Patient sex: F
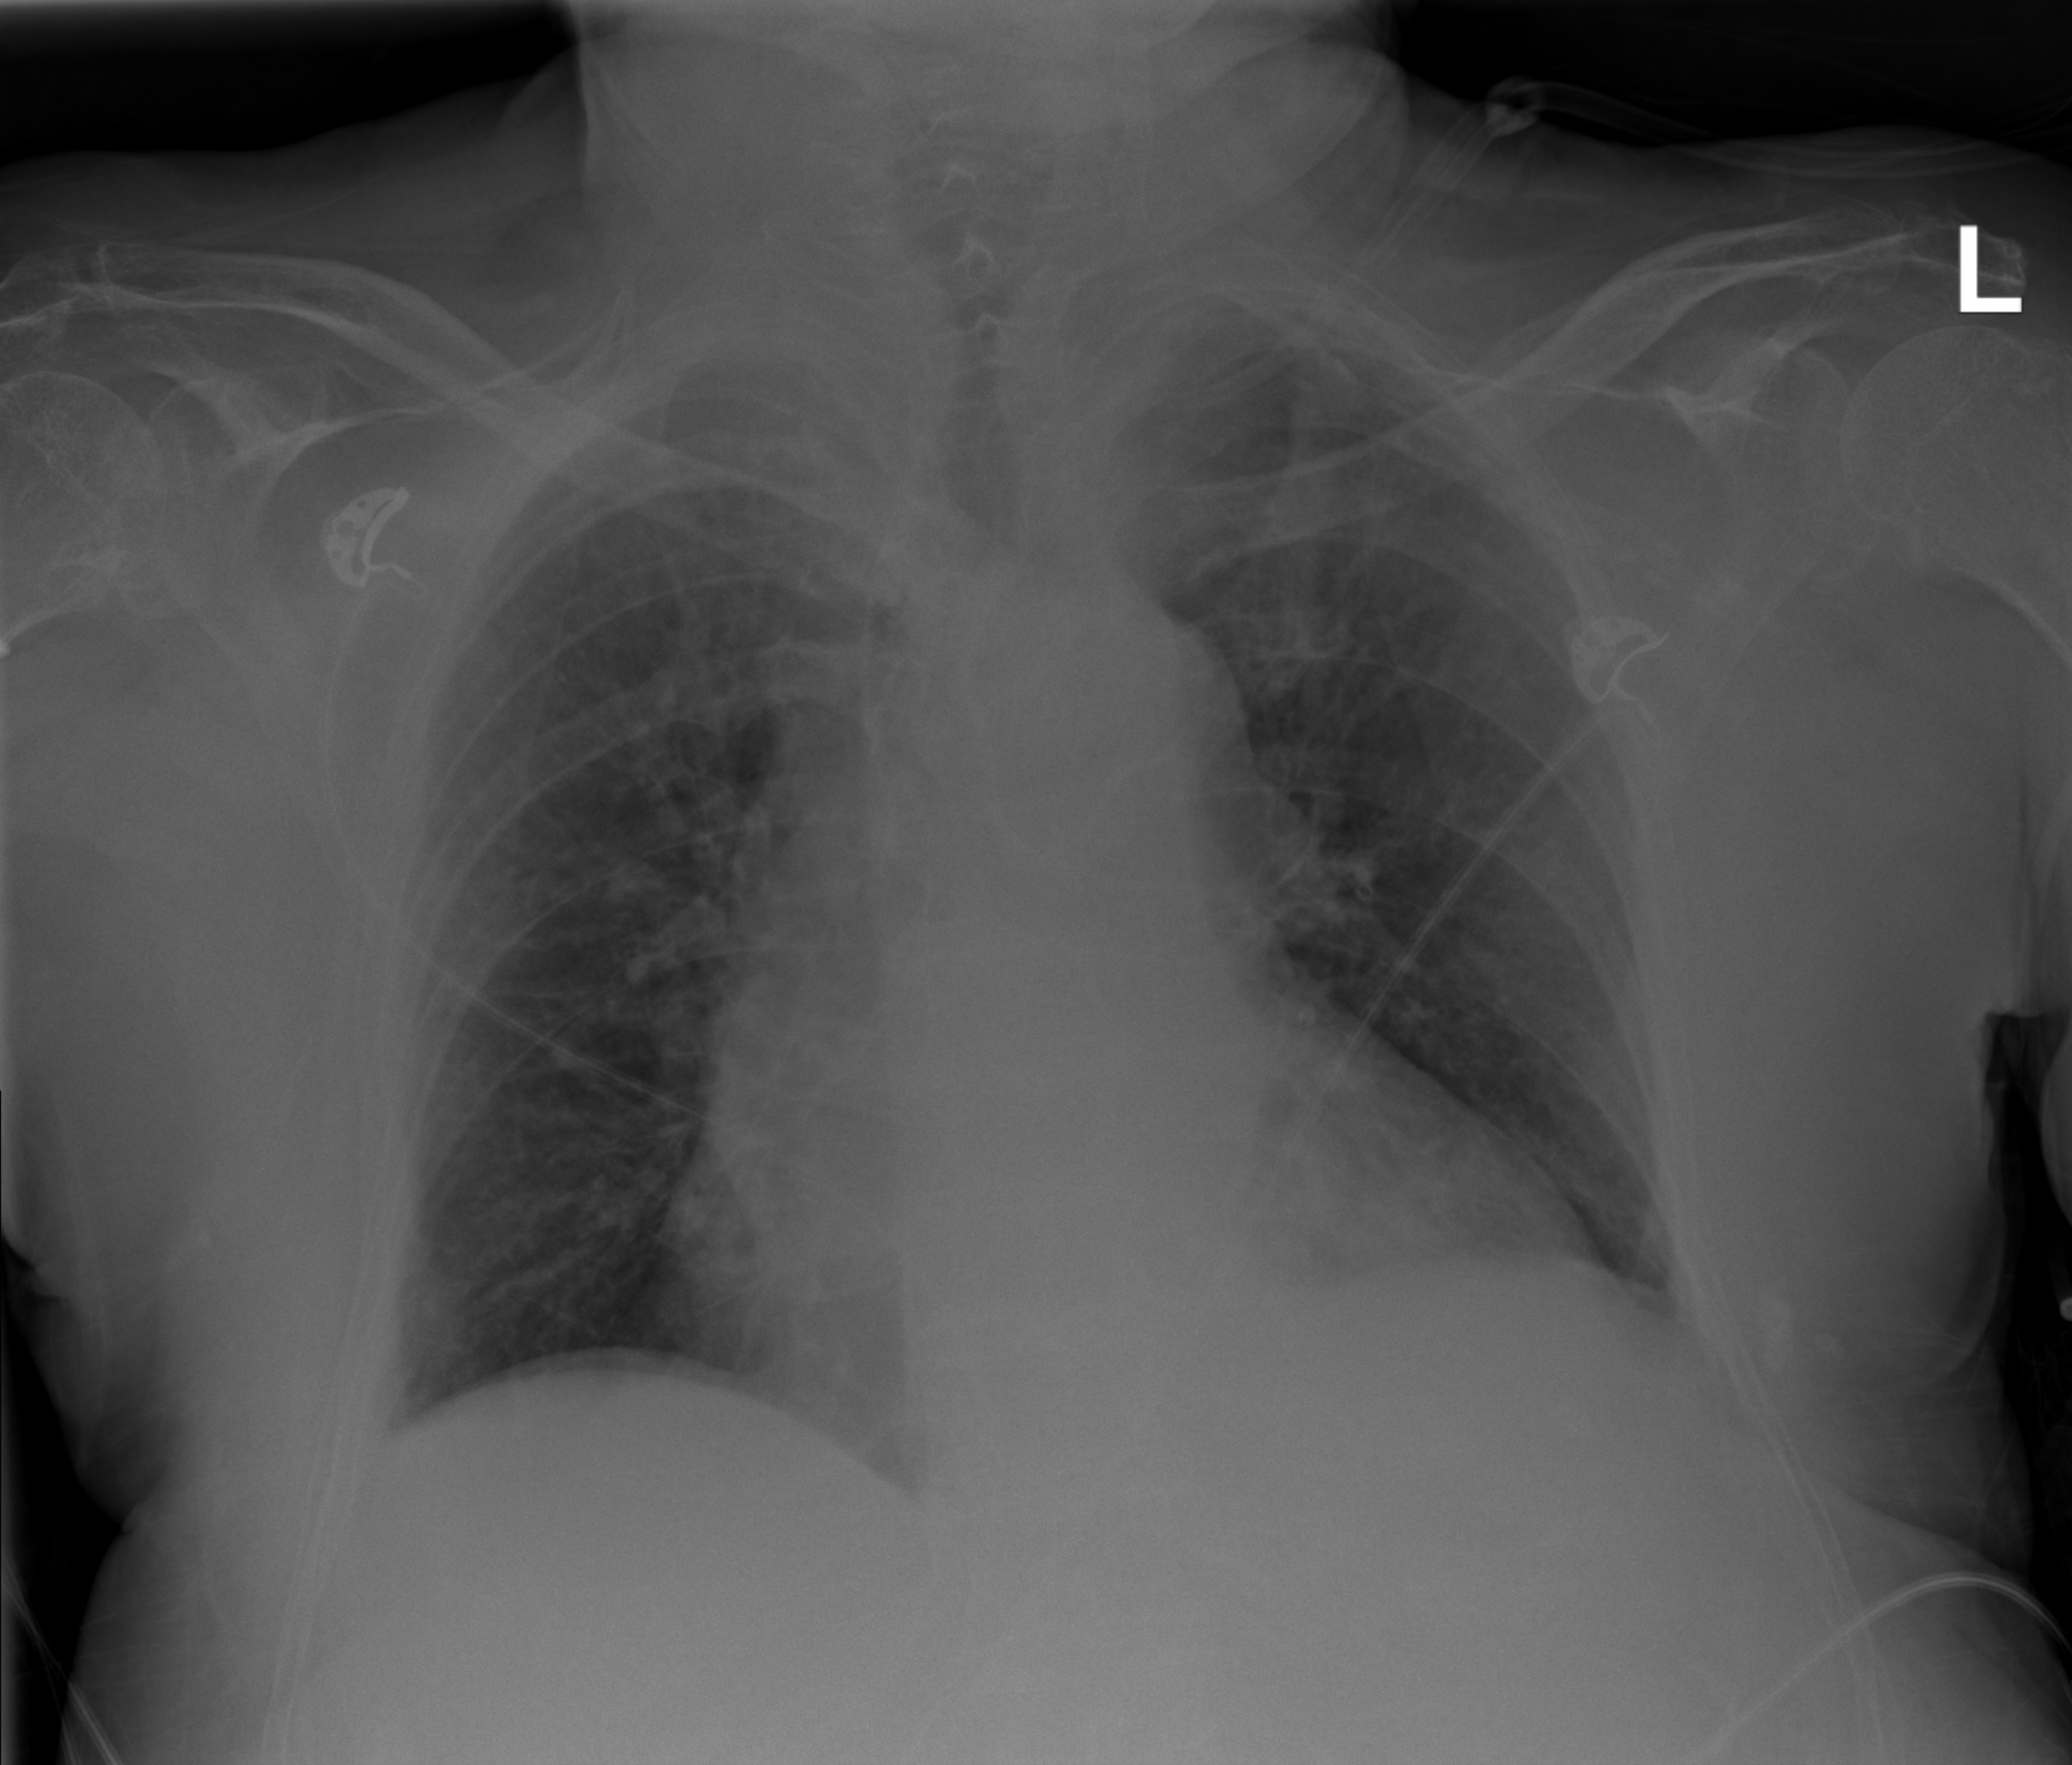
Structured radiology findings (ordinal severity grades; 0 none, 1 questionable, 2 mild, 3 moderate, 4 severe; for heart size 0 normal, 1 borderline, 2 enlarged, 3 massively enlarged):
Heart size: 1
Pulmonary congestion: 0
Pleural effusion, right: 1
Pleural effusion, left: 1
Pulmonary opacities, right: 0
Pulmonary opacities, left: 0
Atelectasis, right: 2
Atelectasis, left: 2